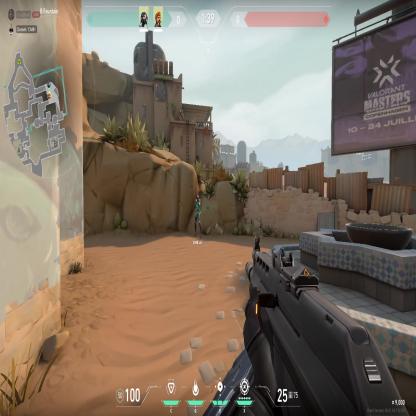
Label: teammate